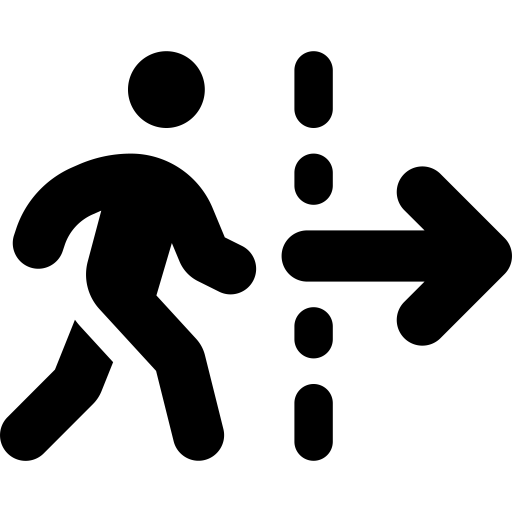
Tags: icon, FontAwesome, fa-icon, solid, person, walking, dashed, line, arrow, right